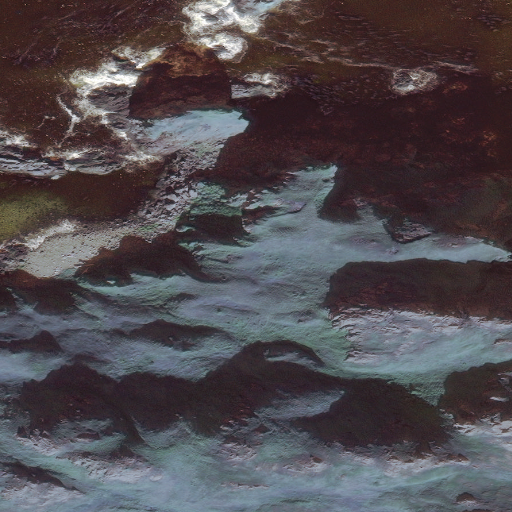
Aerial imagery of cape in Alaska named Qanguxchilax containing only unknown